Question: Having read Apple's numerous documentation on icon guidelines:
<URL>
<URL>
<URL>
I was wondering if it was possible to have a newsstand icon and a standalone icon. I have my icons setup inside the info.plist (Primary Icon and Newsstand Icon for my iOS 5 only app), however, when I build my project, I'm only seeing my cover icon in the newsstand folder. I see the Guardian app has them both, so am I missing something else?
Edit: Added screenshot

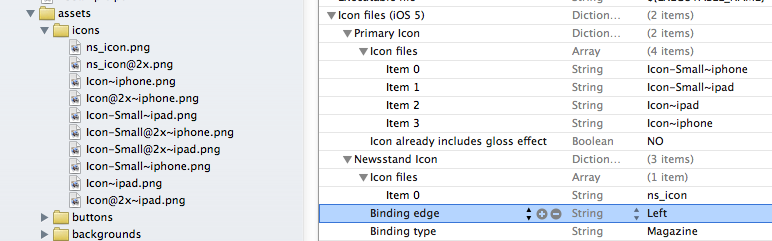
Answer: This is working for my Newsstand application

Make sure you have the same entries added in plist file.